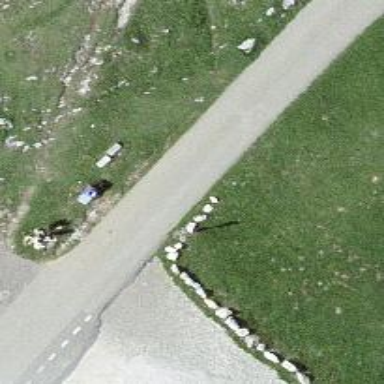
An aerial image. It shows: Block barrier.